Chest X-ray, PA view. Patient: 41 years old, sex M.
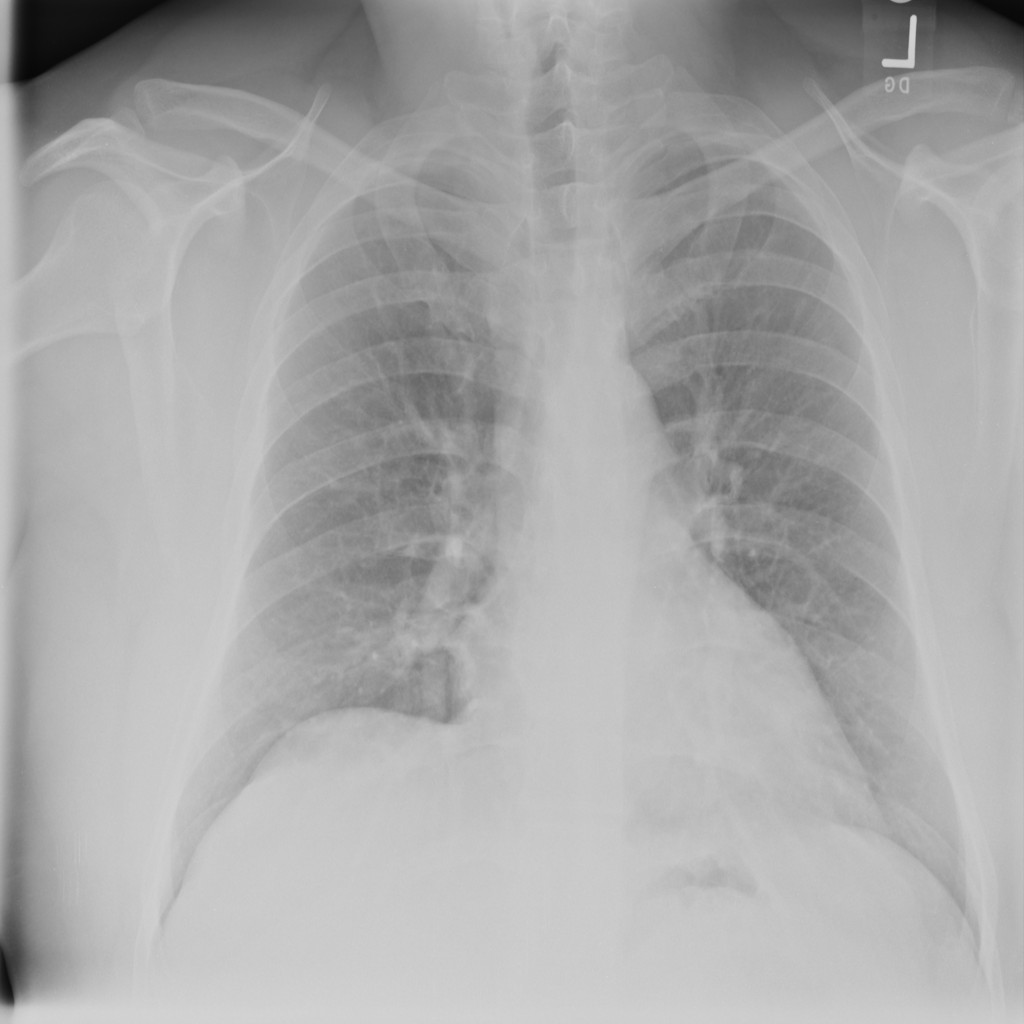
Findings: No Finding